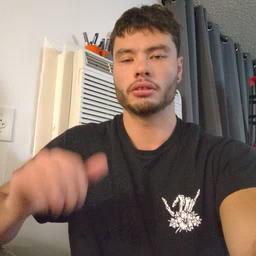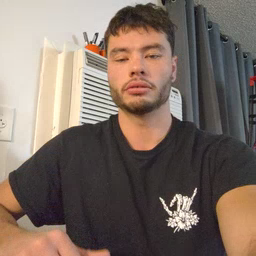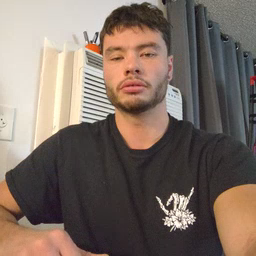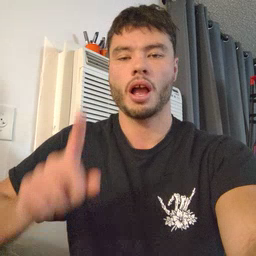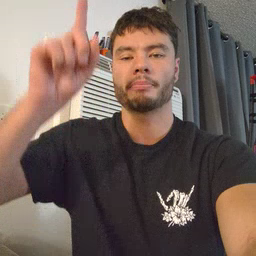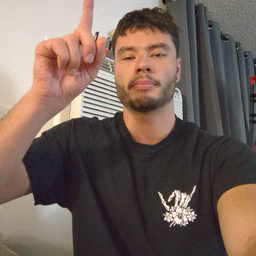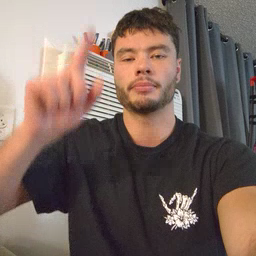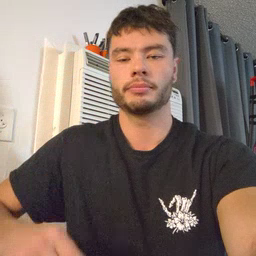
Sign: up